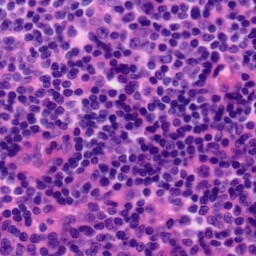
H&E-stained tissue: Tonsil